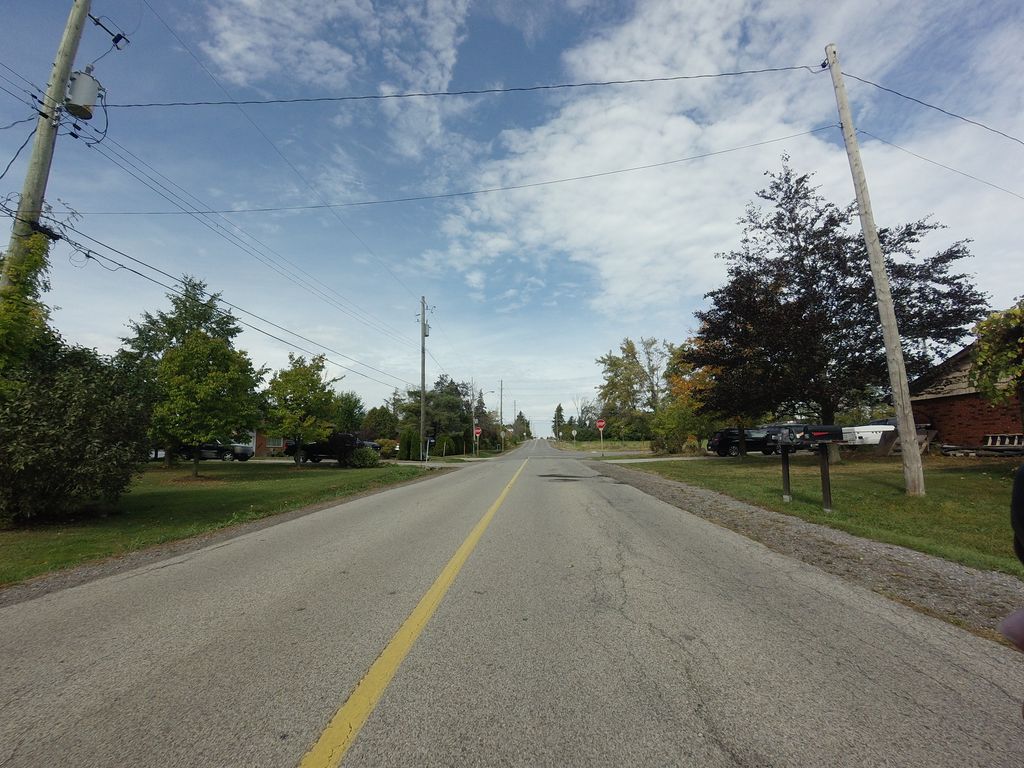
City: hamilton